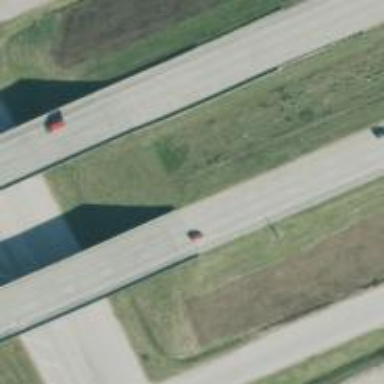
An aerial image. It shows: Motorway bridge.